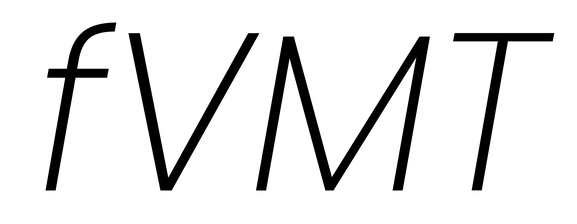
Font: Poppins-ExtraLightItalic